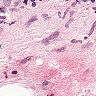
Metastatic tissue present: no